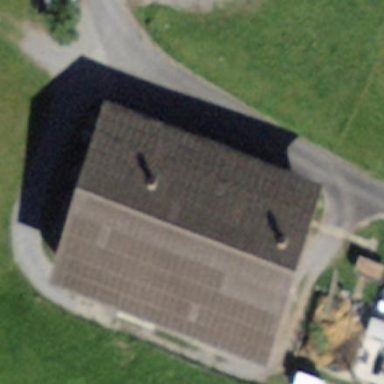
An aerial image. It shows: Barn.